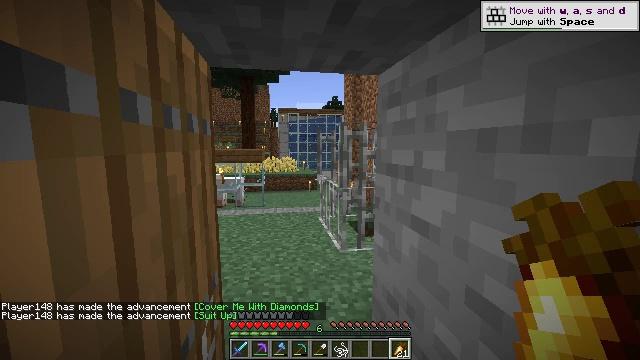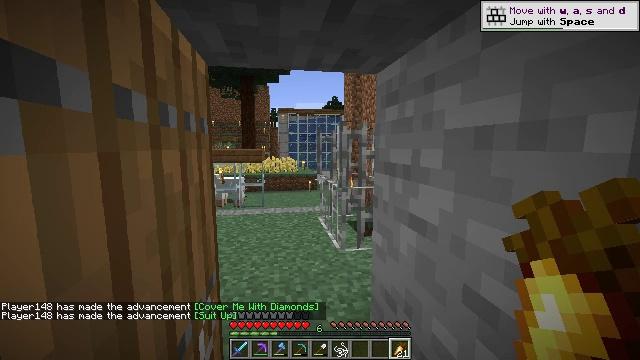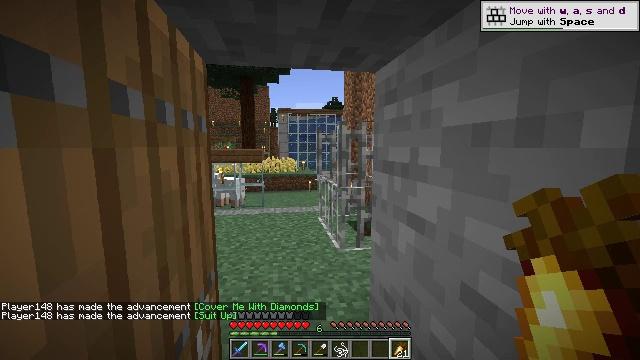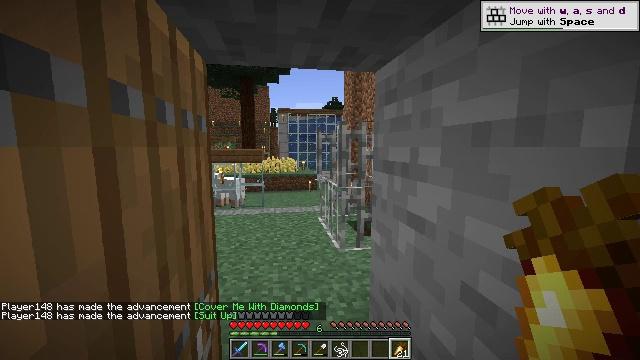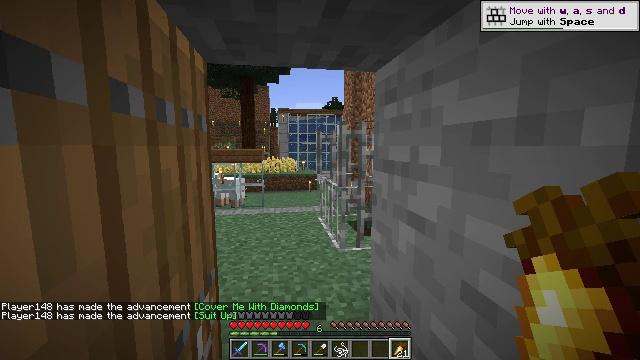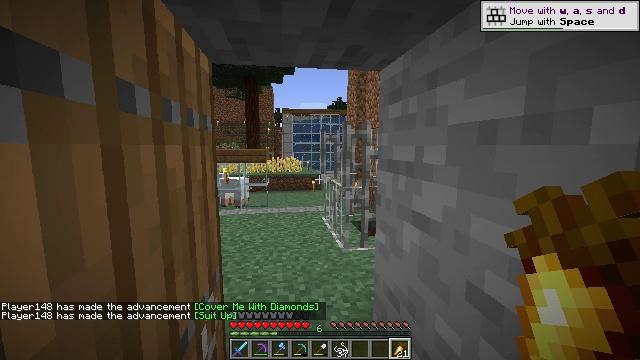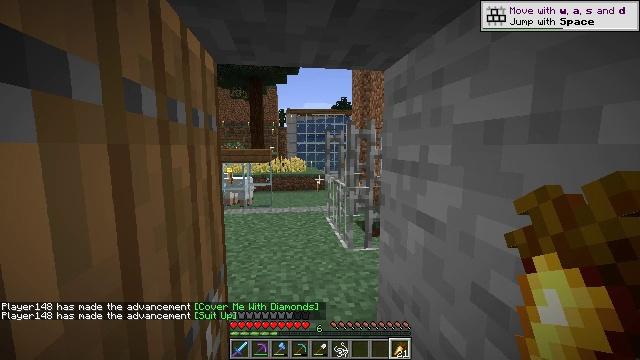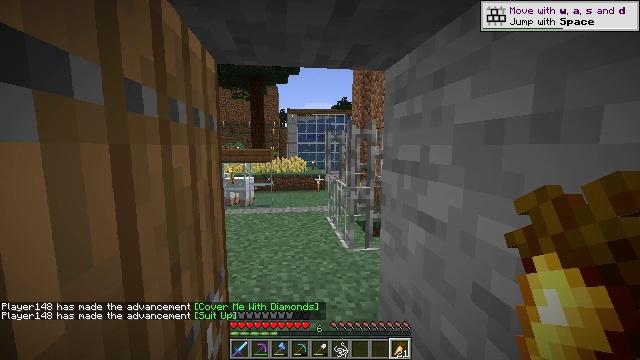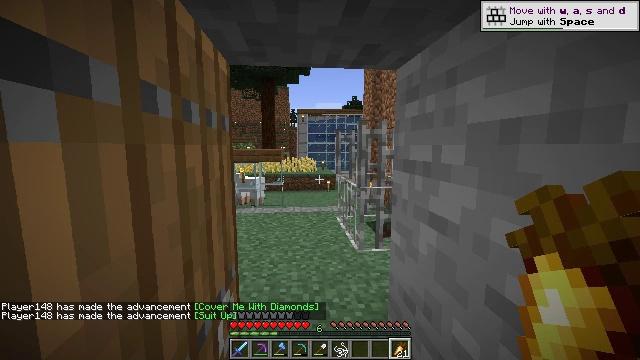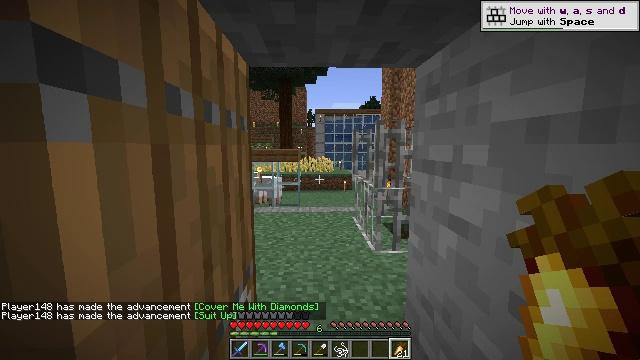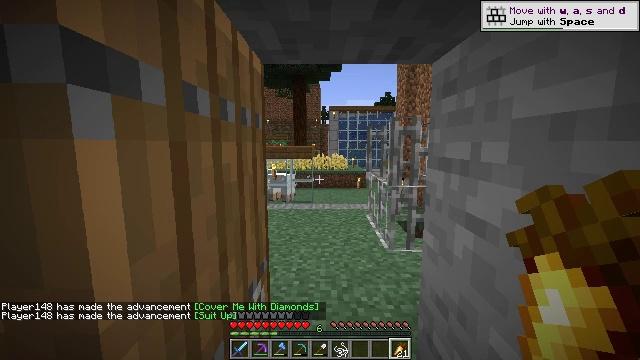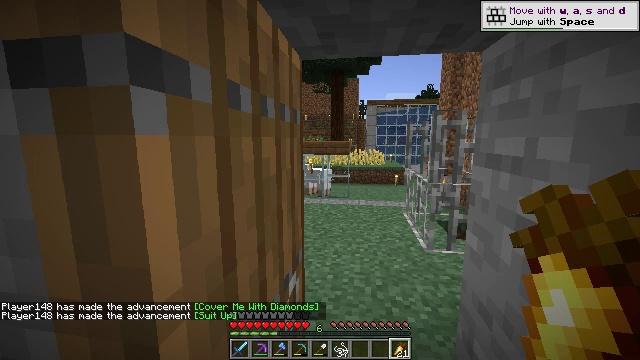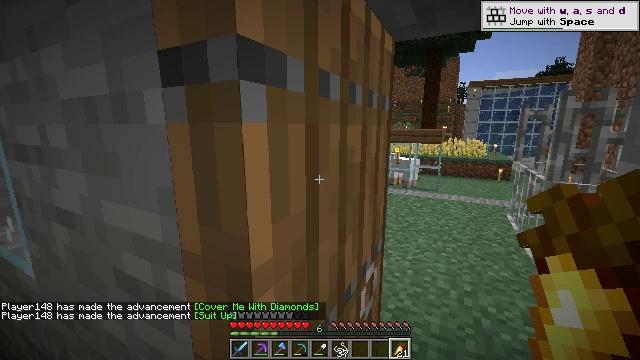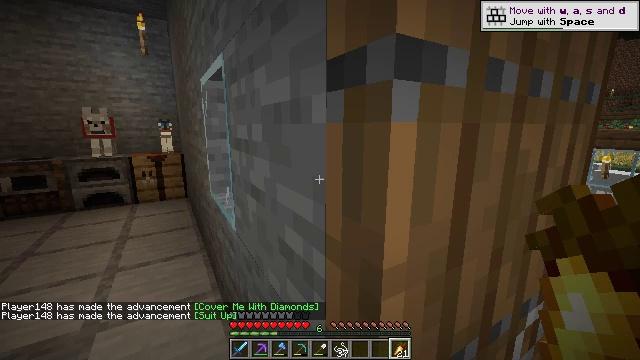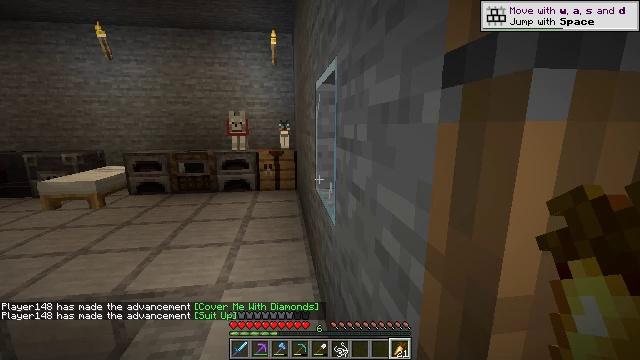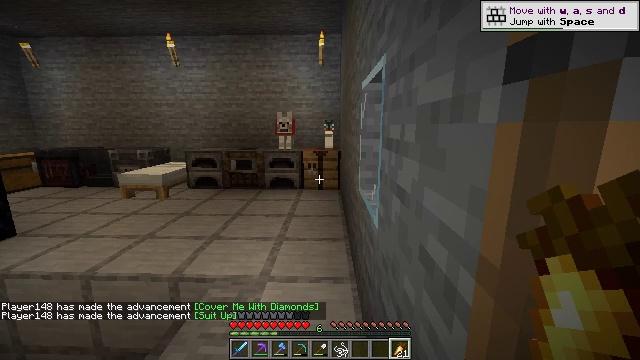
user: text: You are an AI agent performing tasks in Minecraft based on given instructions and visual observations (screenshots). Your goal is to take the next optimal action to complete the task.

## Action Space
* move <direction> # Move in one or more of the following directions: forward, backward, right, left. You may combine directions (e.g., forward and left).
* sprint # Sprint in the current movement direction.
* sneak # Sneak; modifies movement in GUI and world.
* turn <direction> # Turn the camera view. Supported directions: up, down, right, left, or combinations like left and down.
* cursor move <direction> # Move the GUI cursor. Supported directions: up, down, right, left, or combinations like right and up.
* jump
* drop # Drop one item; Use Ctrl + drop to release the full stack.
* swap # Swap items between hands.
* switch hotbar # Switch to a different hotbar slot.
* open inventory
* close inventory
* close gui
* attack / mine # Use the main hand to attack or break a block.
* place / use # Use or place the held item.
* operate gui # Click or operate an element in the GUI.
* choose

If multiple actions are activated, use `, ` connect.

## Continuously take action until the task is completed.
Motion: motion action
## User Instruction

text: Put stone in the furnace to get smooth stone.
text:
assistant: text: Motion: no_op
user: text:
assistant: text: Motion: no_op
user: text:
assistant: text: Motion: no_op
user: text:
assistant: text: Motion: no_op
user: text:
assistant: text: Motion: no_op
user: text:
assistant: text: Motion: no_op
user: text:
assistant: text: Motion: no_op
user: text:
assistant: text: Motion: turn left
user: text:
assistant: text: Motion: turn left
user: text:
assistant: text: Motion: turn left
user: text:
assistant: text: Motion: turn left and down
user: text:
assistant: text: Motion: turn left and down
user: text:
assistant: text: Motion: turn left
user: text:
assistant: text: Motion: turn left
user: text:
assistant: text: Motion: turn left
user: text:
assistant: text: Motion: turn left
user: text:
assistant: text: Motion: turn left
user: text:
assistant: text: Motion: move forward, turn left and up
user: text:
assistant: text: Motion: move forward, turn right
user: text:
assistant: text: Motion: move forward
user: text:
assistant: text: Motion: move forward
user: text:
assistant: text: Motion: move forward
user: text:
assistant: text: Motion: move forward and move right, turn left and up
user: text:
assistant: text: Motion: move forward and move right, turn left
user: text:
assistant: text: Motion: move forward and move right, turn left
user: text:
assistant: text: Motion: move forward and move right, turn left
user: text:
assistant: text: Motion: move forward and move right, turn left
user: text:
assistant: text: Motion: move forward and move right, sprint, turn left
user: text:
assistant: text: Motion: move forward and move right, sprint, turn left
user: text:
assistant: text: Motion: move forward and move right, sprint, turn left